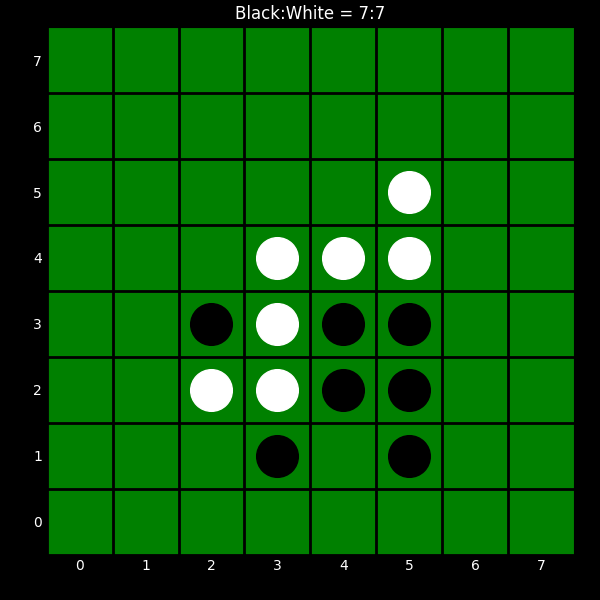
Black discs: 7
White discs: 7